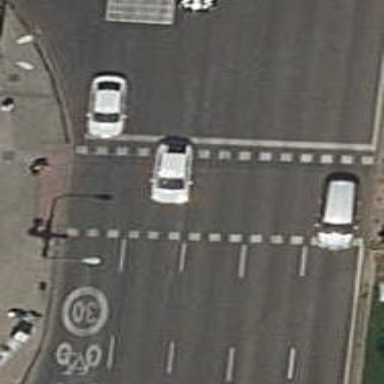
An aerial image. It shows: Crossing with traffic signals.